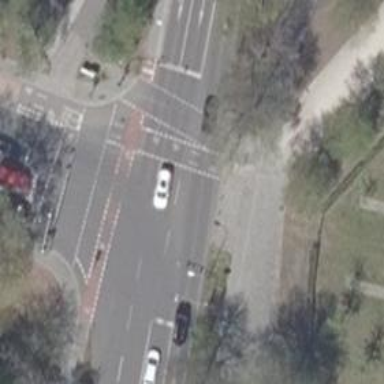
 with the right sidewalk surfaced with asphalt and the left one with sett."